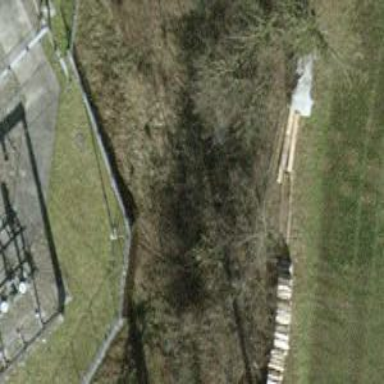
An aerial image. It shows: Fence.